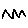
Label: zigzag